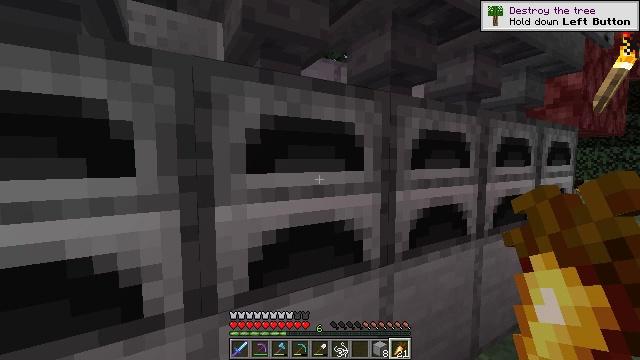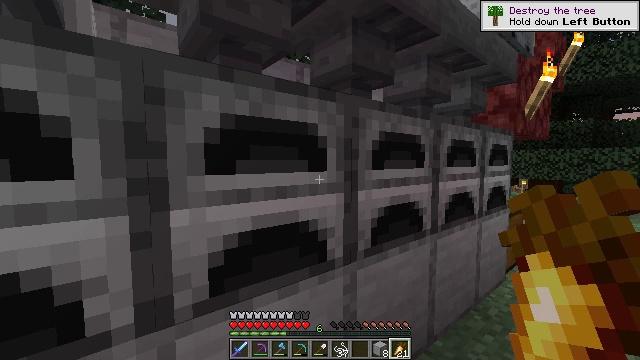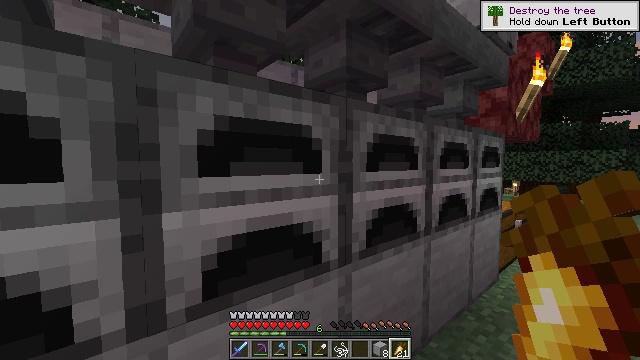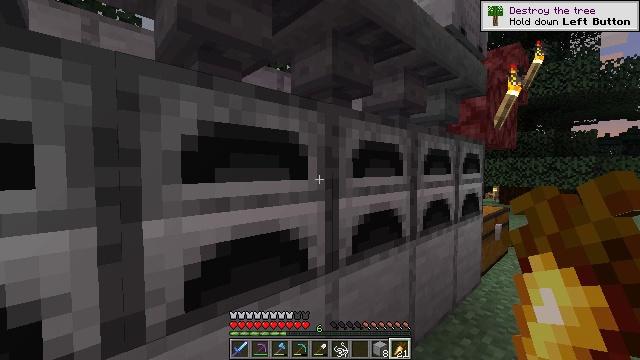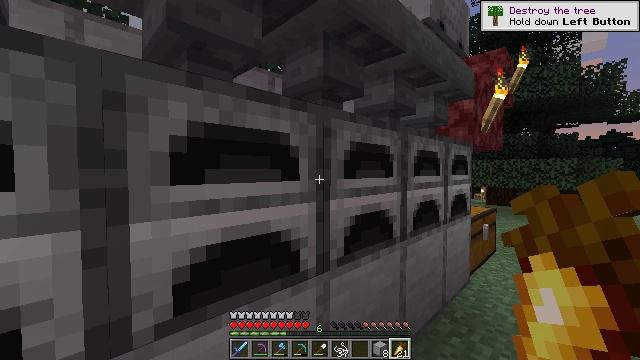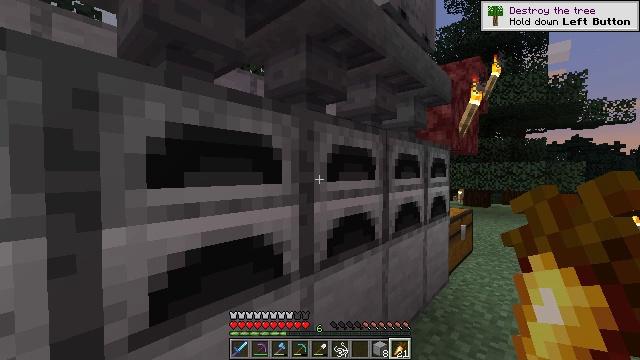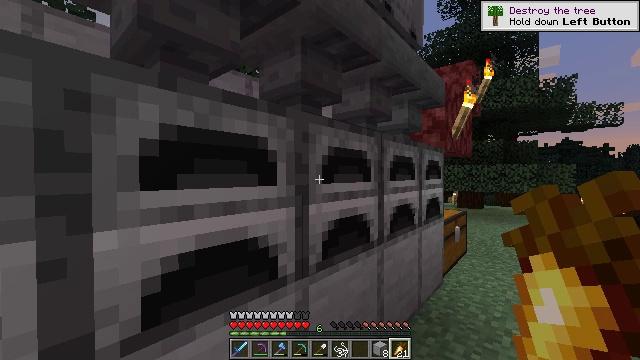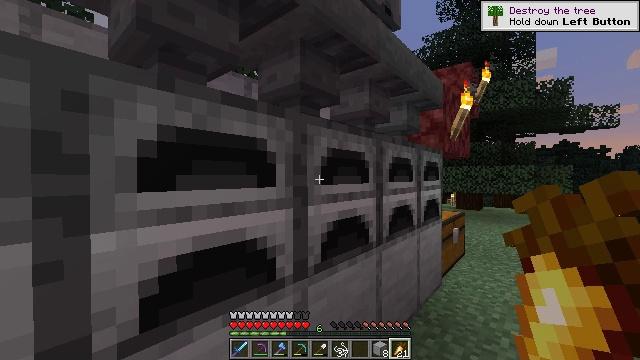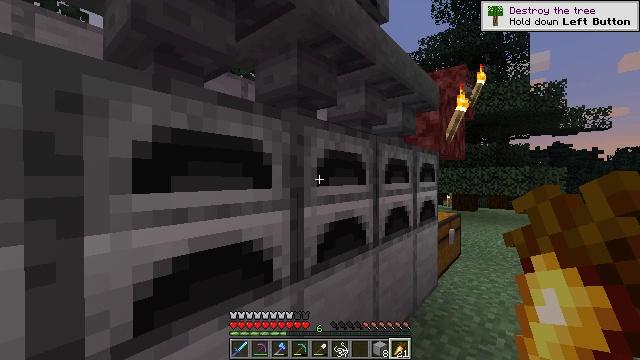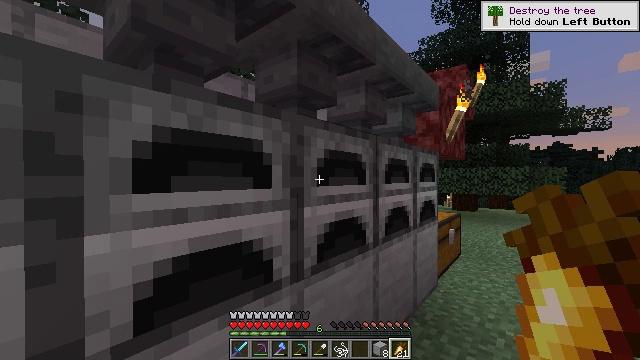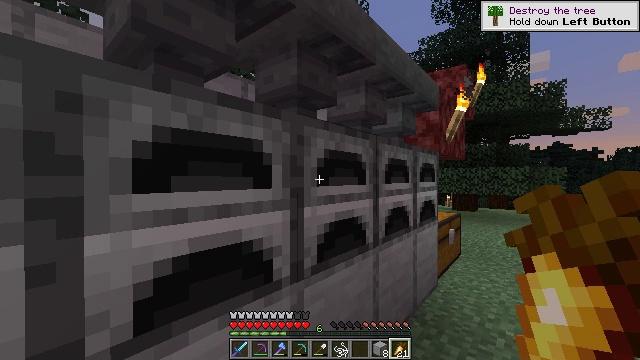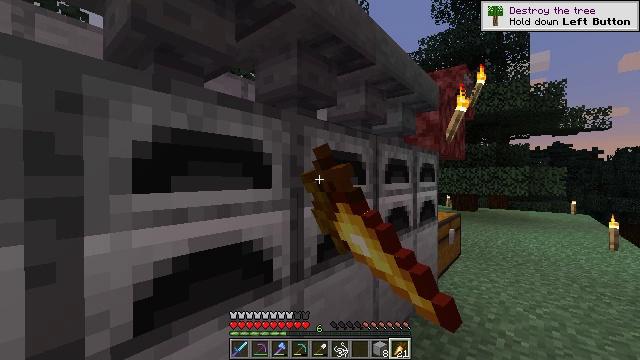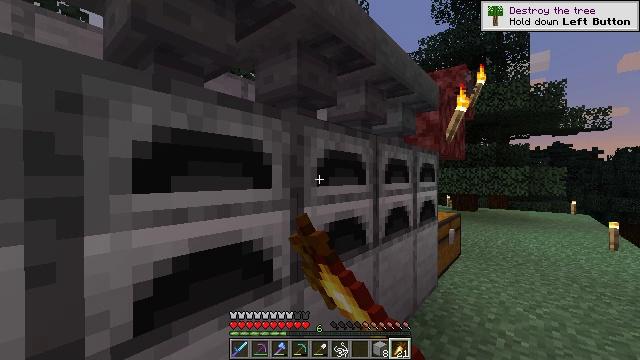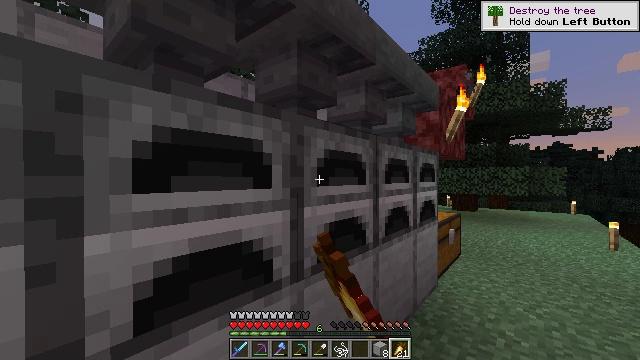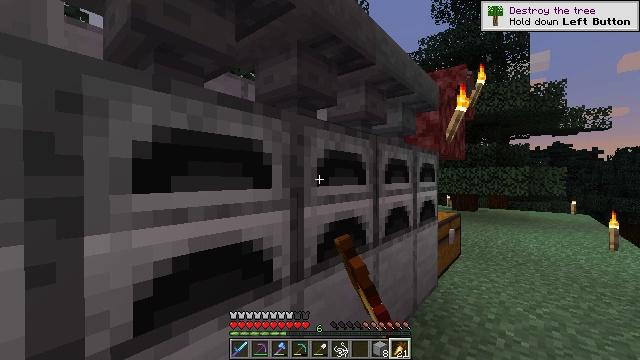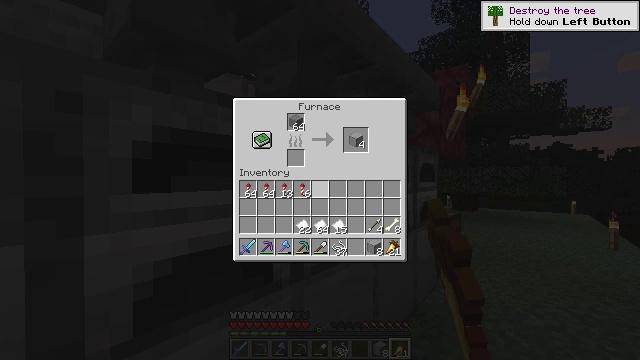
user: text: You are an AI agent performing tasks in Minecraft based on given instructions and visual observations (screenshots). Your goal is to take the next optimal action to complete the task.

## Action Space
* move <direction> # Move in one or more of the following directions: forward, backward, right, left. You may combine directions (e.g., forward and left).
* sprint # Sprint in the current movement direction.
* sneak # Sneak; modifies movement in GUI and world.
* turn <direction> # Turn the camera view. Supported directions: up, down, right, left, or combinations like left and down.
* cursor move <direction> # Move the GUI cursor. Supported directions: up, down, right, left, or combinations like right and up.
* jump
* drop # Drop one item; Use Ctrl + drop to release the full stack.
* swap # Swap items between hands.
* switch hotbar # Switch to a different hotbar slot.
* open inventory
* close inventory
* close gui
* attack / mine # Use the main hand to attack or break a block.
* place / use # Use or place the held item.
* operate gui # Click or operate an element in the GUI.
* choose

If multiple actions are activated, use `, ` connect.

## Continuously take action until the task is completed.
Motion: motion action
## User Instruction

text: Turn regular stone into smooth stone by smelting in the furnace.
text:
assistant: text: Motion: turn right
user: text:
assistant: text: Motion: turn right
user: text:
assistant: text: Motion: turn right and up
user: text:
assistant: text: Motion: turn right
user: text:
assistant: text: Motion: turn right
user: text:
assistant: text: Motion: turn right
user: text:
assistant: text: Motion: no_op
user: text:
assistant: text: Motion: no_op
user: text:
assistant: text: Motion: no_op
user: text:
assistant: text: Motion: use / place
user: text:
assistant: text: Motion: use / place
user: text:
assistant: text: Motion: use / place
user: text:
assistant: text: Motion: use / place
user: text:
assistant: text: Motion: no_op
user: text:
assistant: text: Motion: no_op
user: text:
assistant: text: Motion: no_op
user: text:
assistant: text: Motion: no_op
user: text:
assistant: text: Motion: no_op
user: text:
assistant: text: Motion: no_op
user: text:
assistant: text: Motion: no_op
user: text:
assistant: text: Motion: no_op
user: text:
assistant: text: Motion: turn up
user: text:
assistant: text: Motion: turn up
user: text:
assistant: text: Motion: sneak, turn right and up
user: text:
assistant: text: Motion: sneak
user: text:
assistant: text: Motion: sneak
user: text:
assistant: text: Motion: sneak
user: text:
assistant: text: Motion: sneak
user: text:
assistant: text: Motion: sneak, attack / mine
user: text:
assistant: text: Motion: sneak, attack / mine